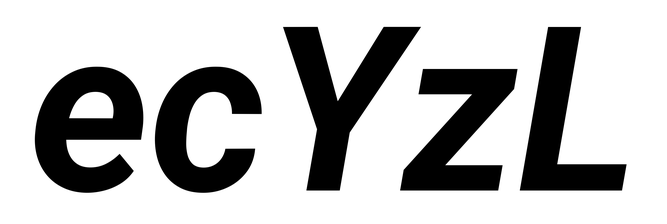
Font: Roboto-Italic_Bold_Italic